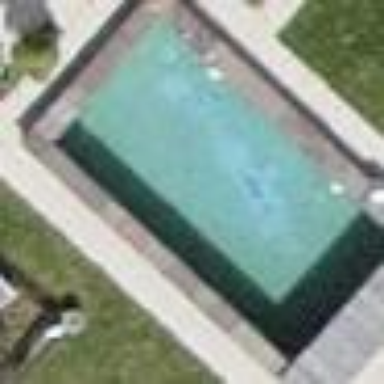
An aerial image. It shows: Swimming pool located in leisure land.